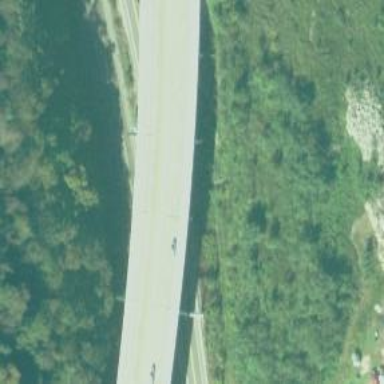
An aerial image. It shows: Bridge over motorway.